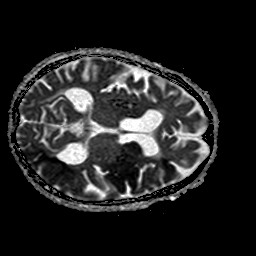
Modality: ADC
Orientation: axial
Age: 87
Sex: female
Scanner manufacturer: philips
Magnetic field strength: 1.5 T
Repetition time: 3.689 s
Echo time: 0.09411 s